Question: I'm trying to use the Bootstrap 3 modal function. I created a simple form within the modal.

My aim is that the form is processed with PHP, wich I managed with the following script:
'''
$(function() {
$("button#submit").click(function() {
$.ajax({
type: "POST",
url: "process.php",
data: $('form.company').serialize(),
success: function(response) {
var result = jQuery.parseJSON(response);
/* TO DO */
if (result.success === 0) {
$("#error").html(response);
$("#error").show();
} else {
$("#success").html(response);
$("#success").show();
$("#myModal").modal('hide');
}
},
error: function() {
alert("failure");
}
});
});
});
'''
This is working quite good, I'm able to add the new created company to the database and so on. The input is checked server-side and if it is not okay, the user gets an error (currently not fully implemented, but the idea is working). The problem is, I would like to show to the user that some fields are not okay, instead of just a global error message ('#error').
I found out that jQuery has a form validation option, but I can't get it working for some reason. And last but not least, I would like to create a multilanguage application. So, another problem is that I should be able to change the error messages produced by the jQuery validation method. (I would like to pass those messages from my process.php script).
Here is the code of the form:
'''
<form class="form-horizontal company" role="form" id="comp">
<div class="form-group">
<label for="name" class="col-sm-2 control-label">Name</label>
<div class="col-sm-10">
<input type="text" class="form-control" id="name" name="name" placeholder="Company">
</div>
</div>
<div class="form-group">
<label for="street" class="col-sm-2 control-label">Street</label>
<div class="col-sm-10">
<input type="text" class="form-control" id="street" name="street" placeholder="Street">
</div>
</div>
<div class="form-group">
<label for="number" class="col-sm-2 control-label">Number</label>
<div class="col-sm-10">
<input type="text" class="form-control" id="number" name="number" placeholder="Number">
</div>
</div>
<div class="form-group">
<label for="zipcode" class="col-sm-2 control-label">ZIP Code</label>
<div class="col-sm-10">
<input type="text" class="form-control" id="zipcode" name="zipcode" placeholder="ZIP Code">
</div>
</div>
<div class="form-group">
<label for="city" class="col-sm-2 control-label">City</label>
<div class="col-sm-10">
<input type="text" class="form-control" id="city" name="city" placeholder="City">
</div>
</div>
<div class="form-group">
<label for="country" class="col-sm-2 control-label">Country</label>
<div class="col-sm-10">
<input type="text" class="form-control" id="country" name="country" placeholder="Country">
</div>
</div>
</form>
'''
This is the script that I tried for the validation: <URL>
Someone could advise me?
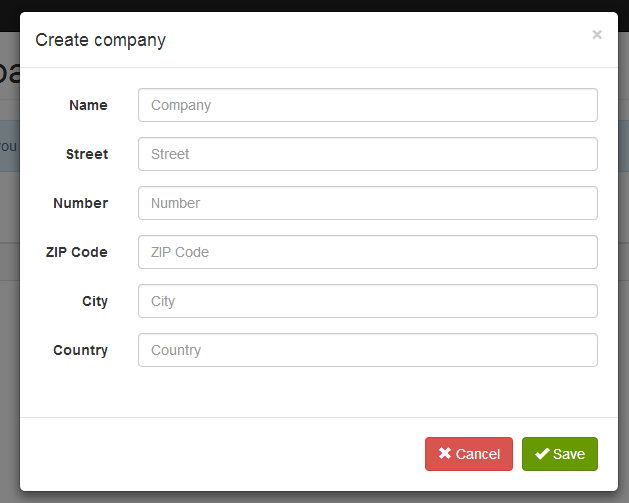
Answer: To get validation to work properly I had to associate the bootstrap classes with jQuery. Try adding the following defaults for jQuery, suggest you place it at the top of your JavaScript file.
'''
if (jQuery.validator) {
jQuery.validator.setDefaults({
debug: true,
errorClass: 'has-error',
validClass: 'has-success',
ignore: "",
highlight: function (element, errorClass, validClass) {
$(element).closest('.form-group').addClass('has-error');
},
unhighlight: function (element, errorClass, validClass) {
$(element).closest('.form-group').removeClass('has-error');
},
errorPlacement: function (error, element) {
$(element).closest('.form-group').find('.help-block').text(error.text());
},
submitHandler: function (form) {
if ($(form).valid()) {
form.submit();
}
else {
return false;
}
}
}
});
'''
}
## HTML
You will also need to include the required markup on your inputs, for example:
'''
<form>
<input required>
</form>
'''
You can also add data attributes as well, this site has a list to get you started:
<URL>
'''
data-val="true" enable unobtrusive validation on this element (should be on every input element you want to validate)
data-val-required="ErrMsg" makes the input required, and shows the ErrMsg
data-val-length="ErrMsg"
data-val-length-min="5"
data-val-length-max="15" sets required string length and associated error message.
data-val-number="ErrMsg" makes a field required to be a number.
data-val-date="ErrMsg" requires a field to be a date (I do not recommend this, as it accepts too much - I prefer to use regex).
data-val-equalto="ErrMsg"
data-val-equalto-other="Fld" requires one field to match the other (such as password confirm. Fld is a jQuery selector
data-val-regex="ErrMsg"
data-val-regex-pattern="^regex$" Requires the field to match the regex pattern.
data-val-email="ErrMsg" requires a field to be a email (I do not recommend this, as it accepts too much - I prefer to use regex).
data-val-url="ErrMsg" requires a field to be a url (I do not recommend this, as it accepts too much - I prefer to use regex).
'''
As I noted - several things, url , phone, email, date you might find work better with regex. Here are some of the regex's I have used:
'''
number ^(\d{1,3},?(\d{3},?)*\d{3}(\.\d{1,3})?|\d{1,3}(\.\d{2})?)$
date ^[0,1]?\d{1}\/(([0-2]?\d{1})|([3][0,1]{1}))\/(([1]{1}[9]{1}[9]{1}\d{1})|([2-9]{1}\d{3}))$
url ^(http|https)\://[a-zA-Z0-9\-\.]+\.[a-zA-Z]{2,3}(:[a-zA-Z0-9]*)?/?([a-zA-Z0-9\-\._\?\,'/\\+&amp;%\$#\=~])*$
phone ^([\+][0-9]{1,3}([ \.\-])?)?([\(]{1}[0-9]{3}[\)])?([0-9A-Z \.\-]{1,32})((x|ext|extension)?[0-9]{1,4}?)$
'''